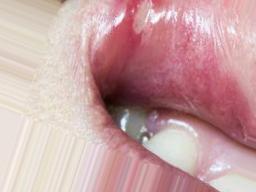
Condition: Mouth Ulcer